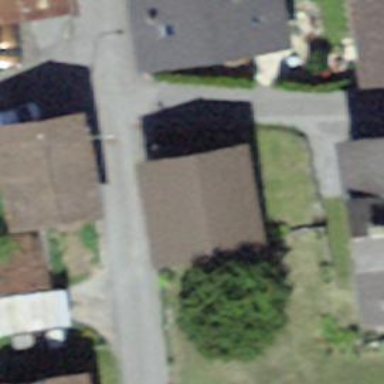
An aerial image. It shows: Simple house.